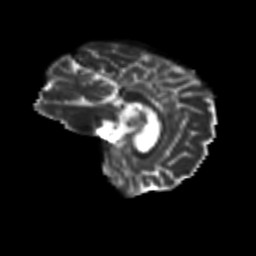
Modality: T2w
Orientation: sagittal
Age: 65
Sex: male
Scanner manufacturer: siemens
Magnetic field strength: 3 T
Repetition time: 8.6 s
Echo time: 0.095 s